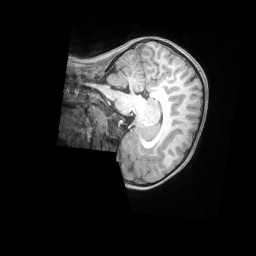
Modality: T1w
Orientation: sagittal
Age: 5
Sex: female
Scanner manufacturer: siemens
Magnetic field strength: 3 T
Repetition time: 2.53 s
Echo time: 0.00164 s